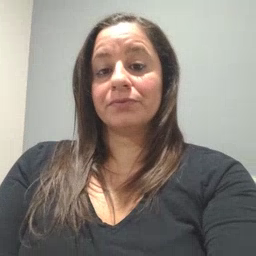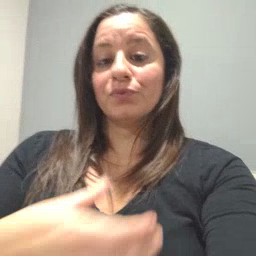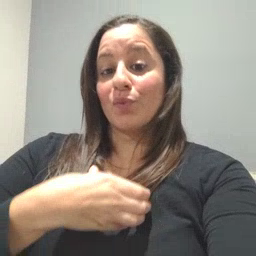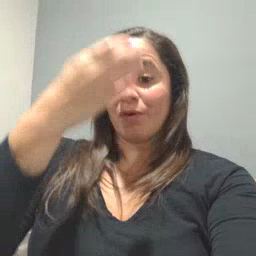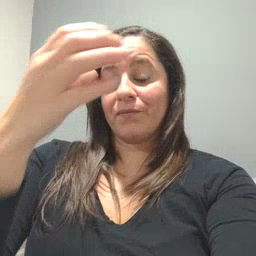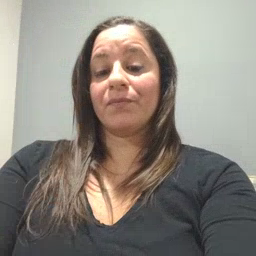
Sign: giraffe